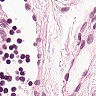
Metastatic tissue present: no